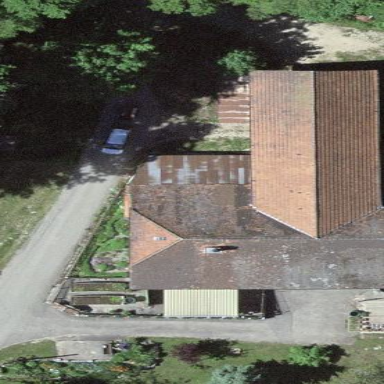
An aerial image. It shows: Farm building.